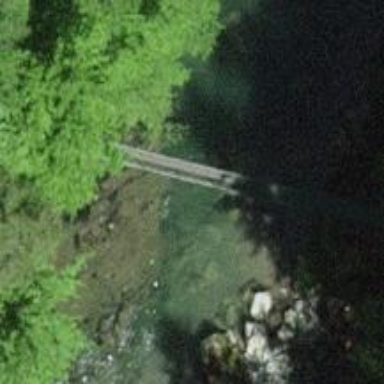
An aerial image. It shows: Path on bridge with grade 2 tracktype.